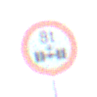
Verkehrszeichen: TatsaechlicheAchslast
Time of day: Midday
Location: Outdoor (Suburban)
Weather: Overcast
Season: NotSpecified
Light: Natural